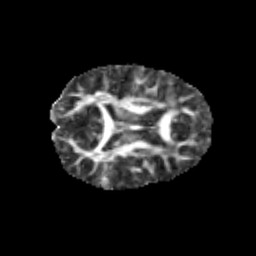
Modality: FA
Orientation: axial
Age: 13
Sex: female
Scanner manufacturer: siemens
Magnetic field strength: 3 T
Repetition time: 3.8 s
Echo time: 0.07 s